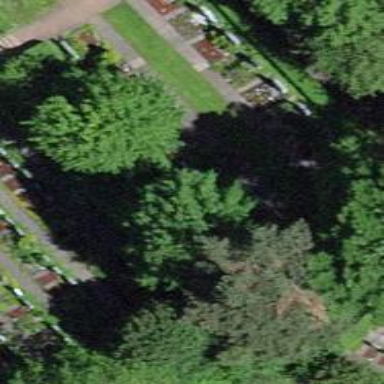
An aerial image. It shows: Grave yard.